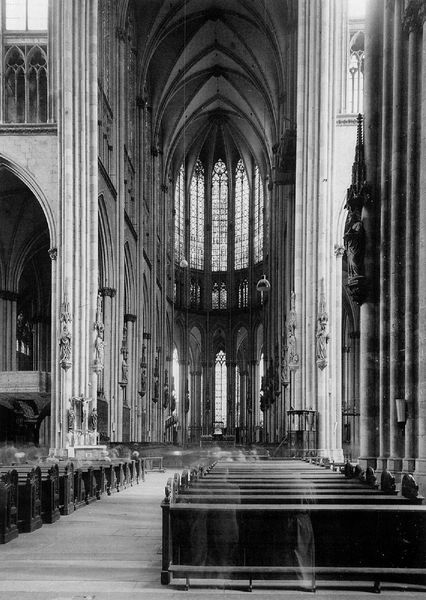
Titel: Kölner Dom St. Peter und Maria
Standort: Köln, Dom (EU - D - NRW)
Schlagwörter: kirche, gotik, hoch, fotografie, bänke, hauptschiff, kathedrale, mittelschiff, glasfenster, reims, spitzbogen, apsis, chor, sakral, vierung, gewändefiguren, ekirche